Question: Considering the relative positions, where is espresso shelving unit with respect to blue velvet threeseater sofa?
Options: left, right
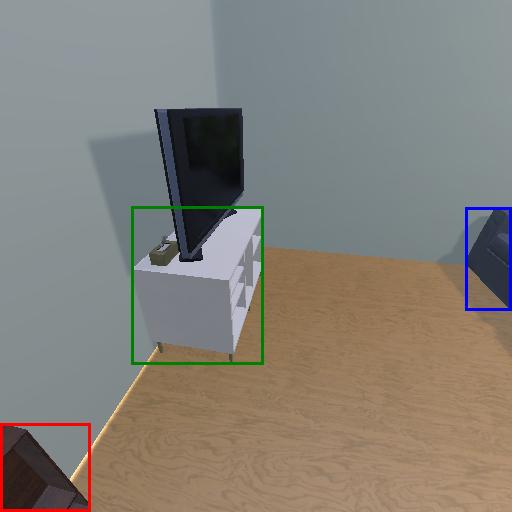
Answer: left